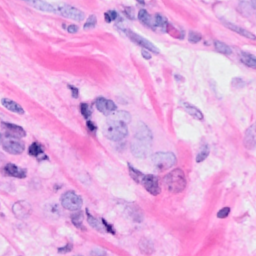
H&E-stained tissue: Breast